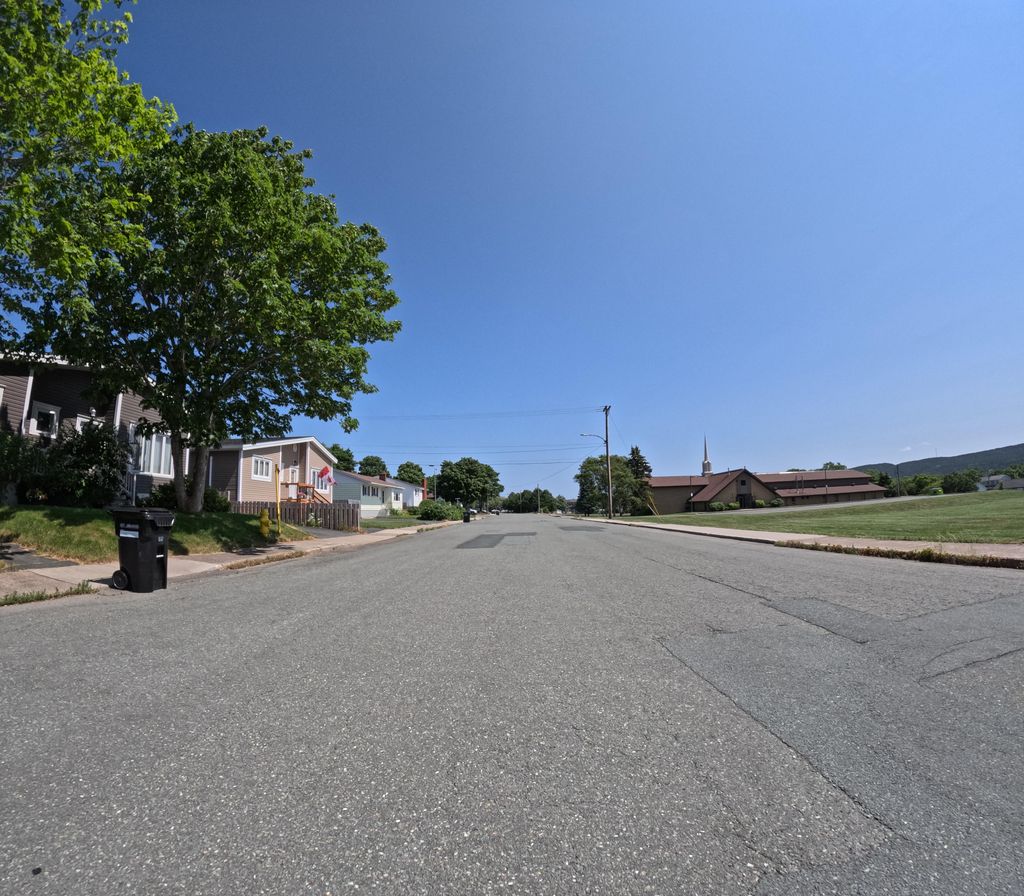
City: st_johns